Interaction volume radius: 5 \u00c5
Interaction volume height: 25 \u00c5
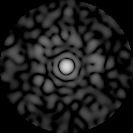
Disorder parameter: 0.839